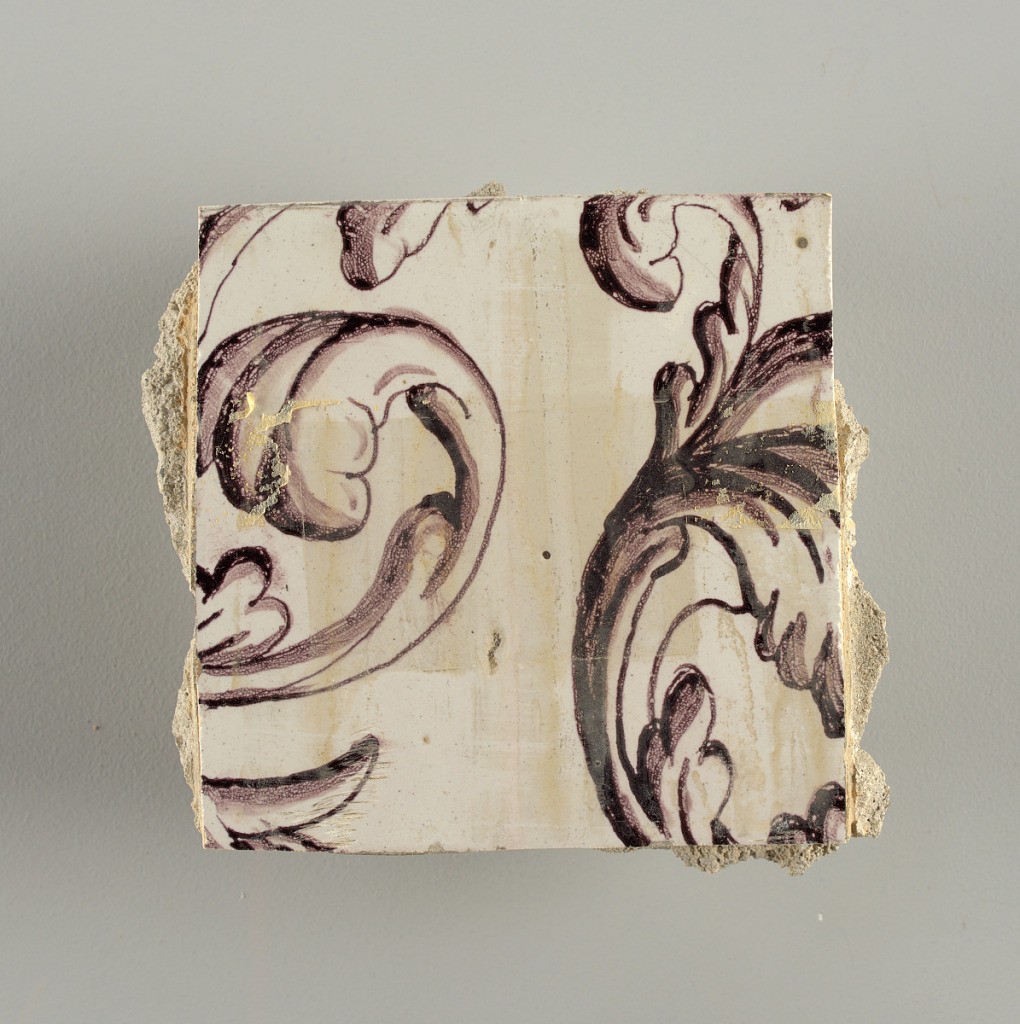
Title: Wall facing
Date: ca. 1725
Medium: tin-glazed earthenware, underglaze
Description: Two vertical rectangles, twenty-three tiles high.  A) Nine tiles wide at top; seven tiles wide at bottom.  B) Ten and one-half tiles wide.

Arabesque design of foliage.  A) with centered figure of Justice under a canopy.  B) with centered urn.